Question: The following is a simple version of my data:

I want to create a flag for each group if they at least have one item in Column1.
I know I can do this in dplyr and then merge it with my original data but I was wondering if there is an easier way.
For example, I can do this:
'''
df_column <- df %>% filter(!is.na(Column1)) %>% group_by(Group)%>%
summarize(n=n_distinct(Column1))
'''
and then I can merge this with the original data and create a flag.
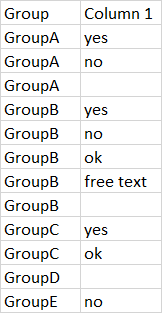
Answer: Without 'filter'ing, we can do this with 'mutate' by creating a logical column based on the number of unique elements ('n_distinct') in 'Column1' after groupingby 'Group'
'''
library(dplyr)
df %>%
group_by(Group) %>%
mutate(flag = n_distinct(Column1[!is.na(Column1)]) > 1)
'''